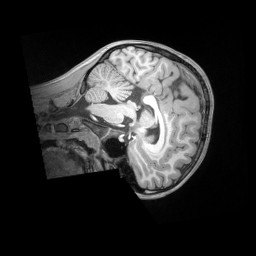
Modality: T1w
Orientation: sagittal
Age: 10
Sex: female
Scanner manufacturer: siemens
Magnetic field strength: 3 T
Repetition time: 2.53 s
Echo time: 0.00164 s